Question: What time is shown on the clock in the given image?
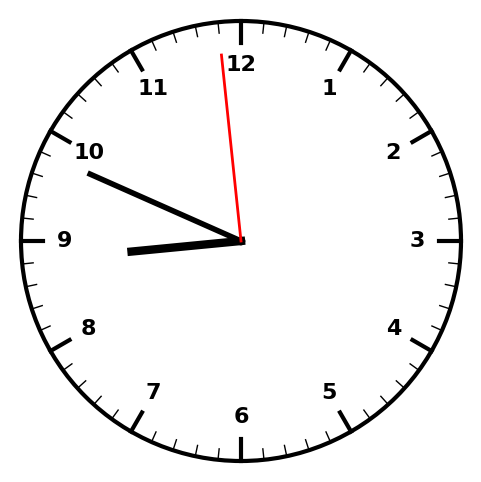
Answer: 08:48:59